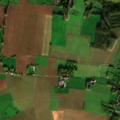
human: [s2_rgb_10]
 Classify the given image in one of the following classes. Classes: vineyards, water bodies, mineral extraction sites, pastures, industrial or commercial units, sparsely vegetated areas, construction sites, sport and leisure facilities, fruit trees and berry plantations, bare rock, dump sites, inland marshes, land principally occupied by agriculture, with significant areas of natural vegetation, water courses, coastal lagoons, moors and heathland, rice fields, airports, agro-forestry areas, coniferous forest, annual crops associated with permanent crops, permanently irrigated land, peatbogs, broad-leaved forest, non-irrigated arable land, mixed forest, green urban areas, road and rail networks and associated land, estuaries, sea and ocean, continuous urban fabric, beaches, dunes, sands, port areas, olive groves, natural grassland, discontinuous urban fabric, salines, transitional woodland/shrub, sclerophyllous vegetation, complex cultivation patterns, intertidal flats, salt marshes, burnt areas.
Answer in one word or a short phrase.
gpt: non-irrigated arable land, pastures, complex cultivation patterns, broad-leaved forest